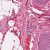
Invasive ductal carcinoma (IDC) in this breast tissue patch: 0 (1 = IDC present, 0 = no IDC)